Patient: sex M, age 76
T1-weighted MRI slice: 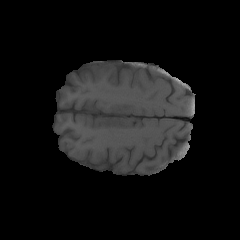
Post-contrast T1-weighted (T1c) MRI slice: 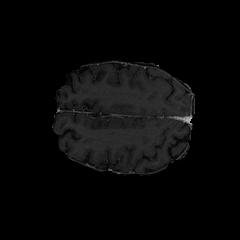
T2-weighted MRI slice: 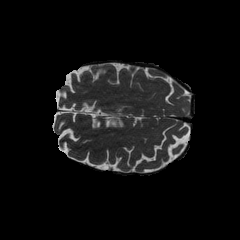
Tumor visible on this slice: no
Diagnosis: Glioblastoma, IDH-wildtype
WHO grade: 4